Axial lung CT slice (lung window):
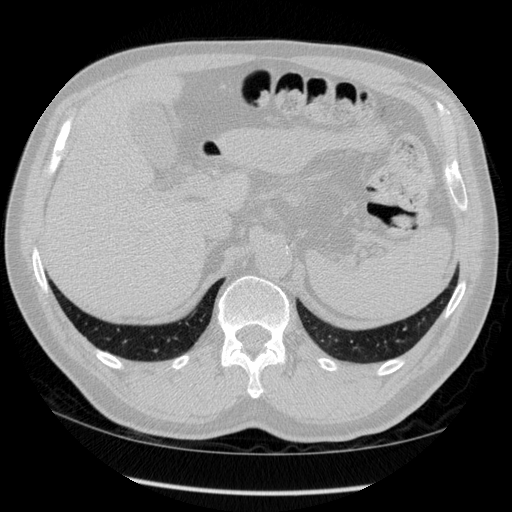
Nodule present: no